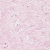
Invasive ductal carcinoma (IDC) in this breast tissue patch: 0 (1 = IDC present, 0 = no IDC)